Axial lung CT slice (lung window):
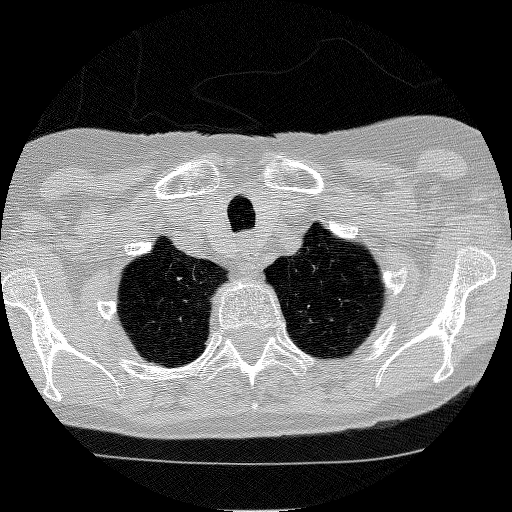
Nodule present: no